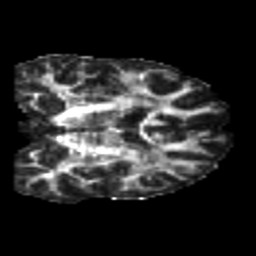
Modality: FA
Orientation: coronal
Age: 22
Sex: male
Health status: healthy
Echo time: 0.074 s